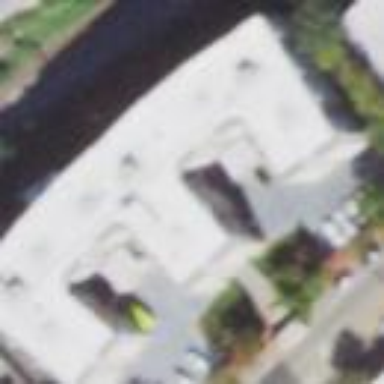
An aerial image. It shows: Commercial building.